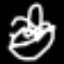
Label: squiggle